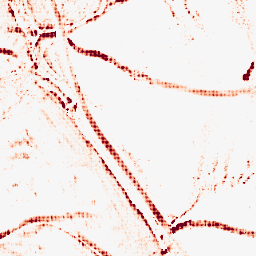
Category: morphological
Decomposition family: morphological_rect
Decomposition parameters: operation: opening
width: 5
height: 10
Upsampling method: sinc_blackman
Upsampling parameters: scale: 4
kernel_size: 4
Upsampling scale: 4